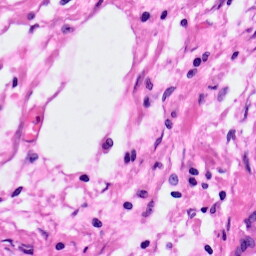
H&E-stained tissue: Pancreatic